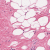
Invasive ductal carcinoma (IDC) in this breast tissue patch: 0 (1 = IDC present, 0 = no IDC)